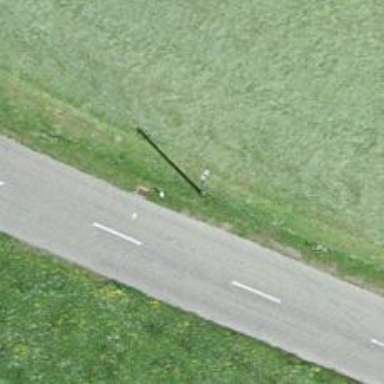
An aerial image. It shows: Power pole.